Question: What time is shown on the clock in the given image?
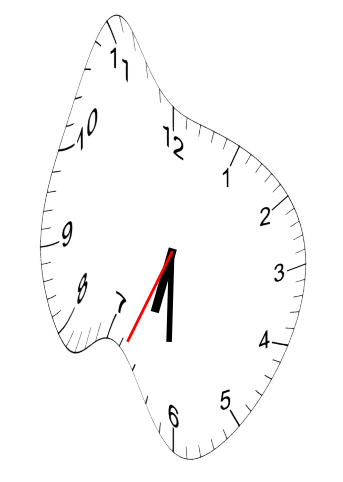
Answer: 06:30:34